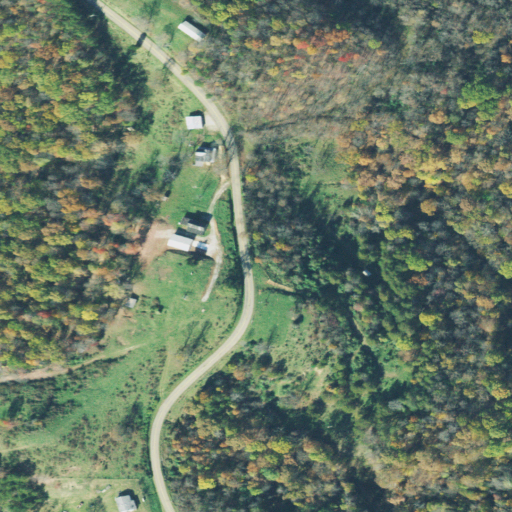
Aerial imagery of mountain in Ohio named English Hill containing deciduous forest, open development, pasture, mixed forest, and low intensity development